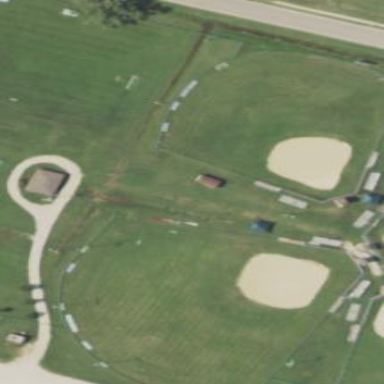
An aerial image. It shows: Baseball pitch for leisure land.